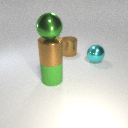
large green rubber cylinder in front of large brown metal cylinder